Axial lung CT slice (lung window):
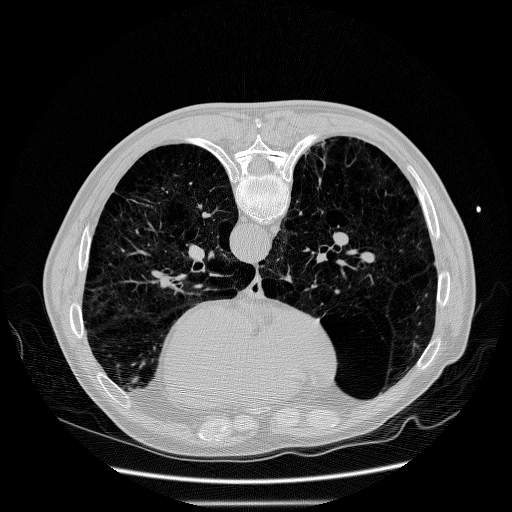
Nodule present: no